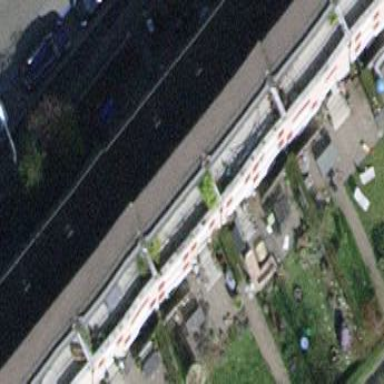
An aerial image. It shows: Terrace-style building with gabled roof.